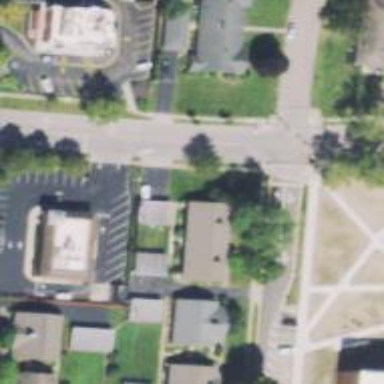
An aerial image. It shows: Residential driveway used as service road.